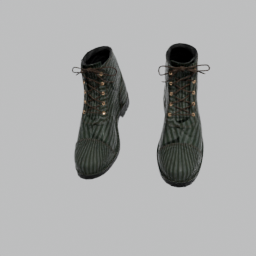
Label: people